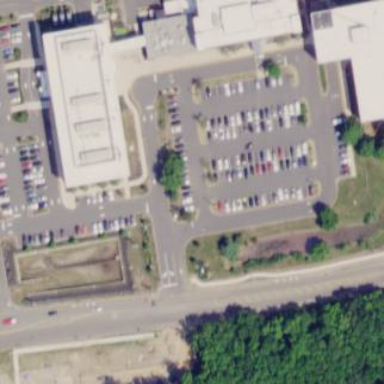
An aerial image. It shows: Hospital building.